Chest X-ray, AP view. Patient: 40 years old, sex M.
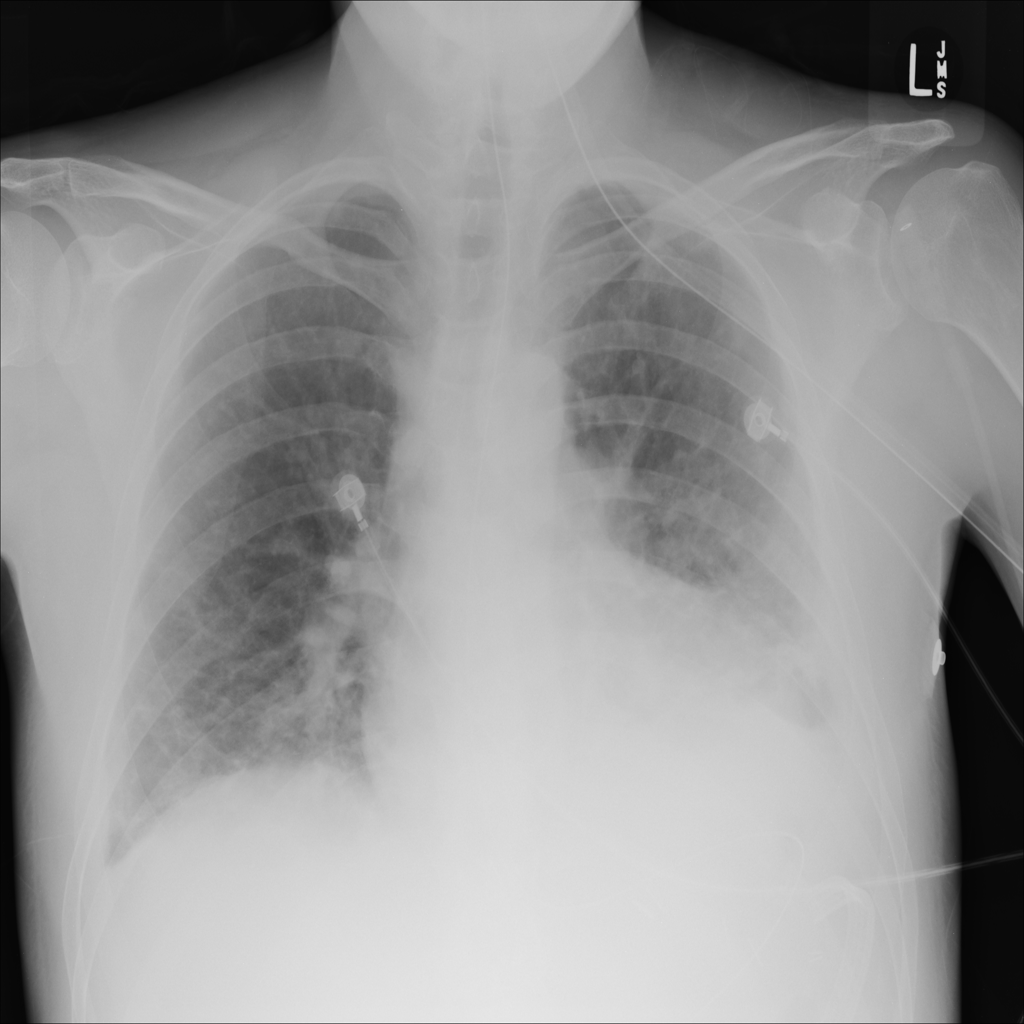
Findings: Consolidation, Effusion